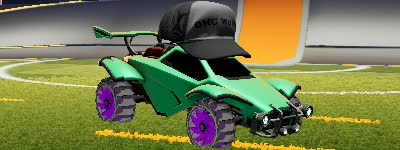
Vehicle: octane